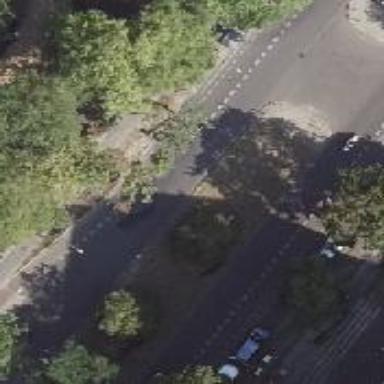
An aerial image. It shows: Tertiary road with asphalt surface. It is dual carriageway.